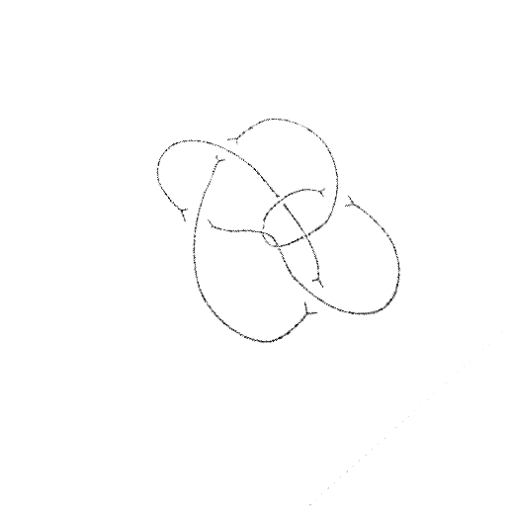
Crossing number: 8